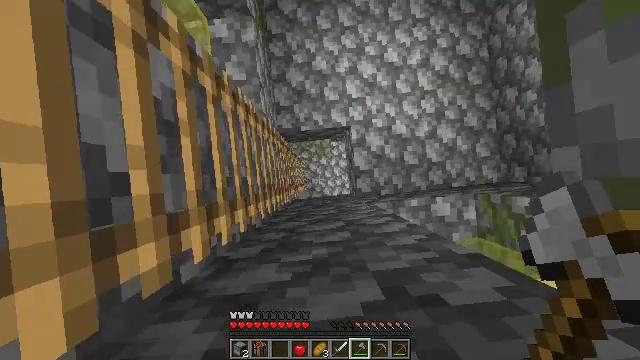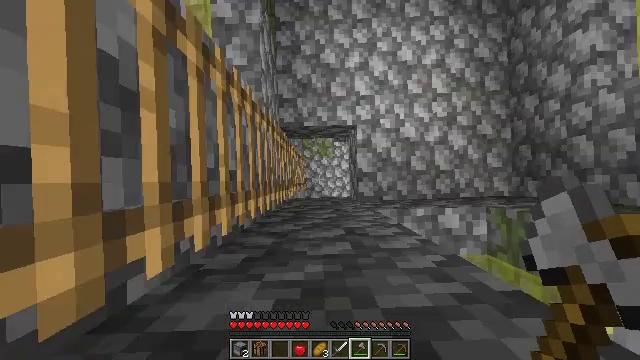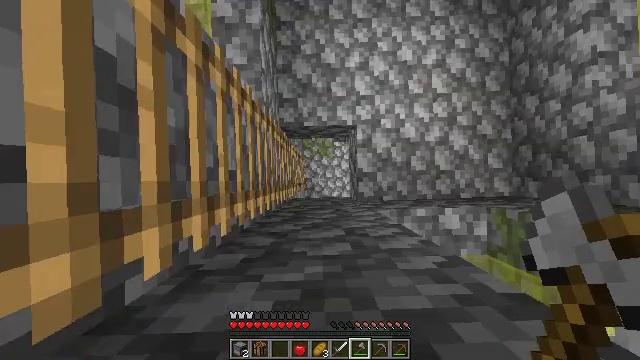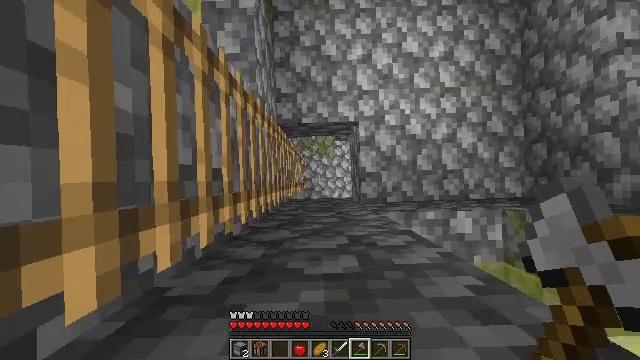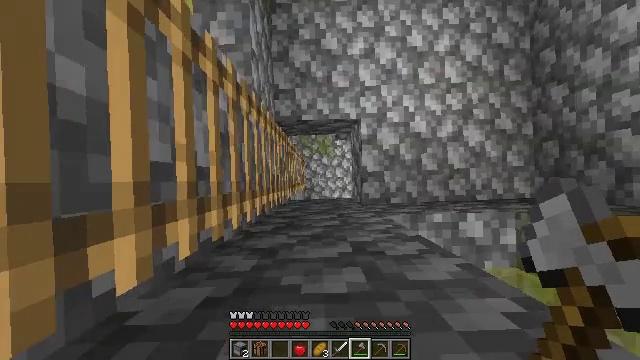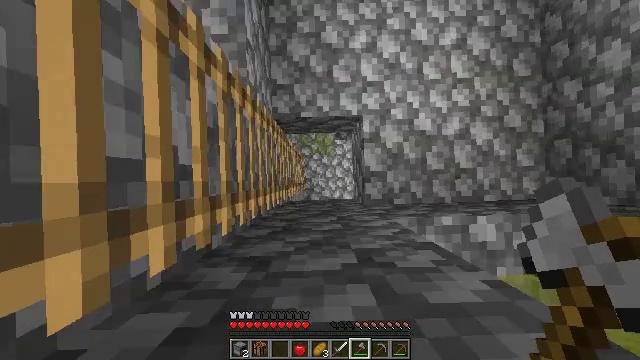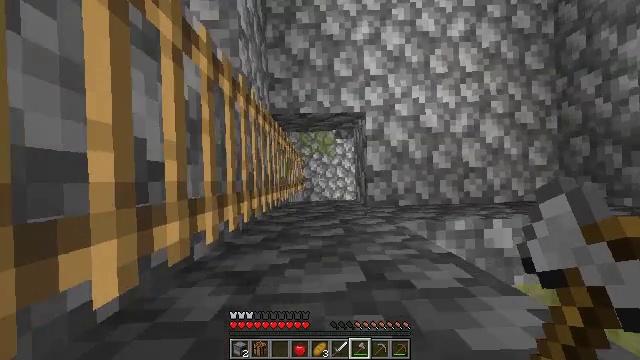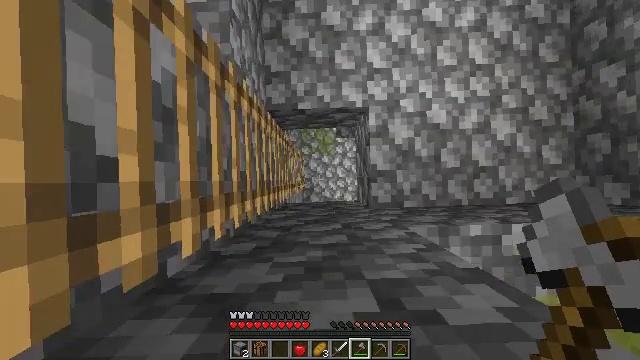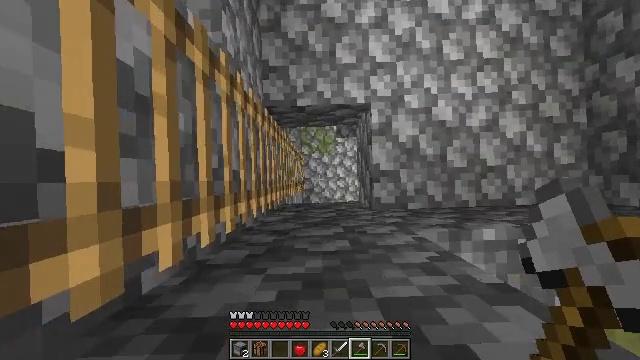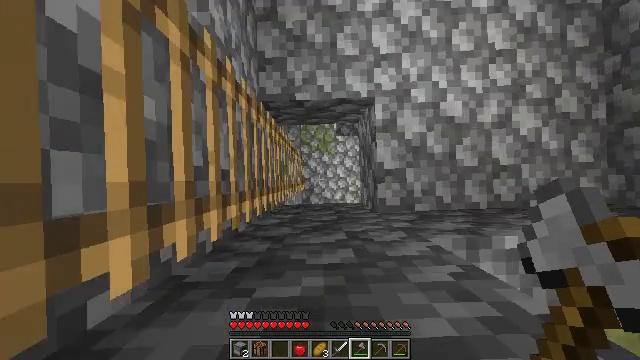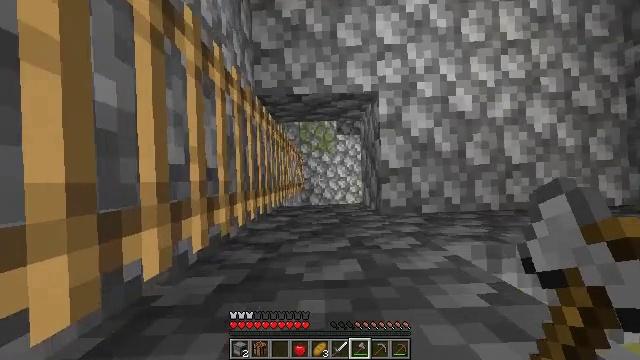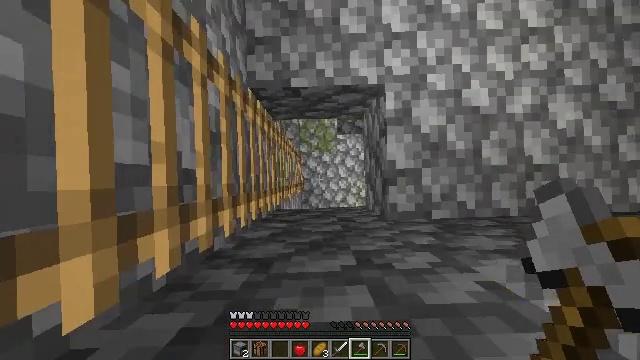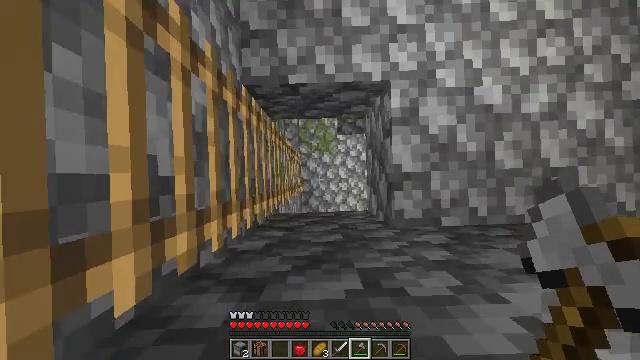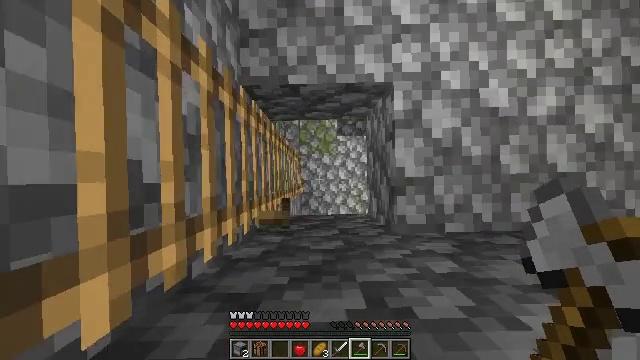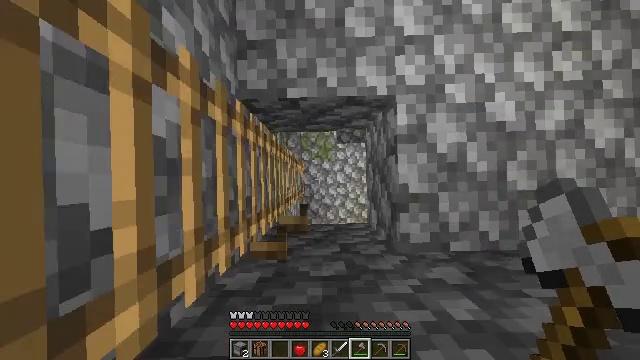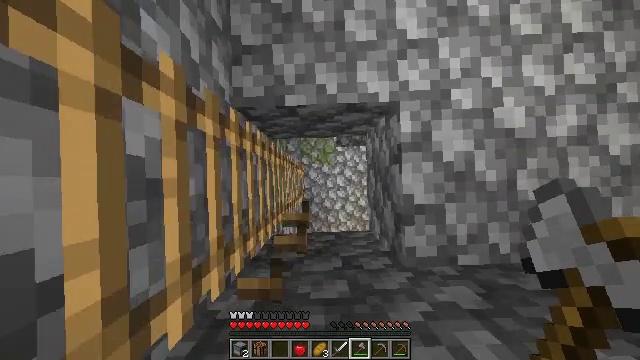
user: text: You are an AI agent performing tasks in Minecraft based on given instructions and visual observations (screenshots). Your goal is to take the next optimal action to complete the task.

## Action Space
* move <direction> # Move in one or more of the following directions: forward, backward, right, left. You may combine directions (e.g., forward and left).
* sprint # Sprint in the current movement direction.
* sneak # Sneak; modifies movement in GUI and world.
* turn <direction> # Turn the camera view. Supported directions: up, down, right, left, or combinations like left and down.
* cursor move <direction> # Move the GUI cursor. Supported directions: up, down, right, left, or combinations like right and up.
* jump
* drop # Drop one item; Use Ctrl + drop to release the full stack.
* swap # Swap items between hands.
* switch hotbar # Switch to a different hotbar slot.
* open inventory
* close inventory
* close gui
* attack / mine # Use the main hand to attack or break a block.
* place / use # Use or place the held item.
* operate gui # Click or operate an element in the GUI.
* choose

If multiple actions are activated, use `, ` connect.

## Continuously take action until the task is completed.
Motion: motion action
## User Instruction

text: Take down the wall torch for reuse.
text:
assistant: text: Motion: turn left and down
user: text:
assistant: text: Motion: turn down
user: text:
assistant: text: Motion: no_op
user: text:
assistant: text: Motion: no_op
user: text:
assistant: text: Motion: no_op
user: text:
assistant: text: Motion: no_op
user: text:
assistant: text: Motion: no_op
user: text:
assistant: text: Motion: no_op
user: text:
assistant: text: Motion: no_op
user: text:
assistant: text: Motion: no_op
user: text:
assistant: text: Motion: move forward, turn down
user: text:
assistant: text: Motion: move forward, sprint
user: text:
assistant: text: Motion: move forward, sprint
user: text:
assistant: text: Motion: move forward, sprint
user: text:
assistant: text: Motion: move forward, sprint
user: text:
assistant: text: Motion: move forward, sprint
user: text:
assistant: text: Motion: move forward, sprint
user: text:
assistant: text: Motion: move forward, sprint
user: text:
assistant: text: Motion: move forward, sprint
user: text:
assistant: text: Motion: move forward, sprint
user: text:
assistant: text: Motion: move forward, sprint
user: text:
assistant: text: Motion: move forward
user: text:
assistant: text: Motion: move forward
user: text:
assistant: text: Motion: no_op
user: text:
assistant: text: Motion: no_op
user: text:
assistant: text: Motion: move back
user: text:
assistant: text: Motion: move back
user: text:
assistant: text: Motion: move back
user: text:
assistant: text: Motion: move back
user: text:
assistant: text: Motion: move back